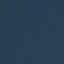
Land use / land cover: SeaLake